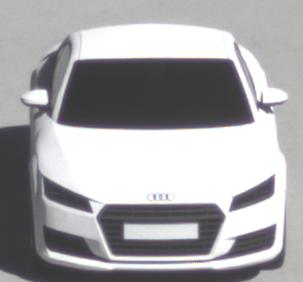
Make: Audi
Model: TT Coupé 1.8 TFSI
Detailed model: TT (8S) Coupé
Model produced from: 2015/08
Model produced until: 2018/06
Doors: 3
Color: white
Road condition: wet road
Daytime: morning or afternoon
Contrast: high contrast